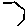
Label: hexagon